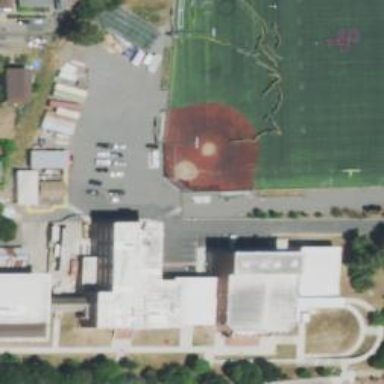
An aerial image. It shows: Baseball pitch for leisure and sports activities.